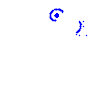
Particle: pion